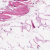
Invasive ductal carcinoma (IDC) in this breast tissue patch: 0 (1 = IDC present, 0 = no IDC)